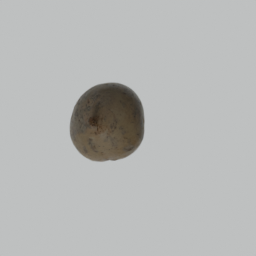
Label: nature